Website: home-depot
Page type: review-order
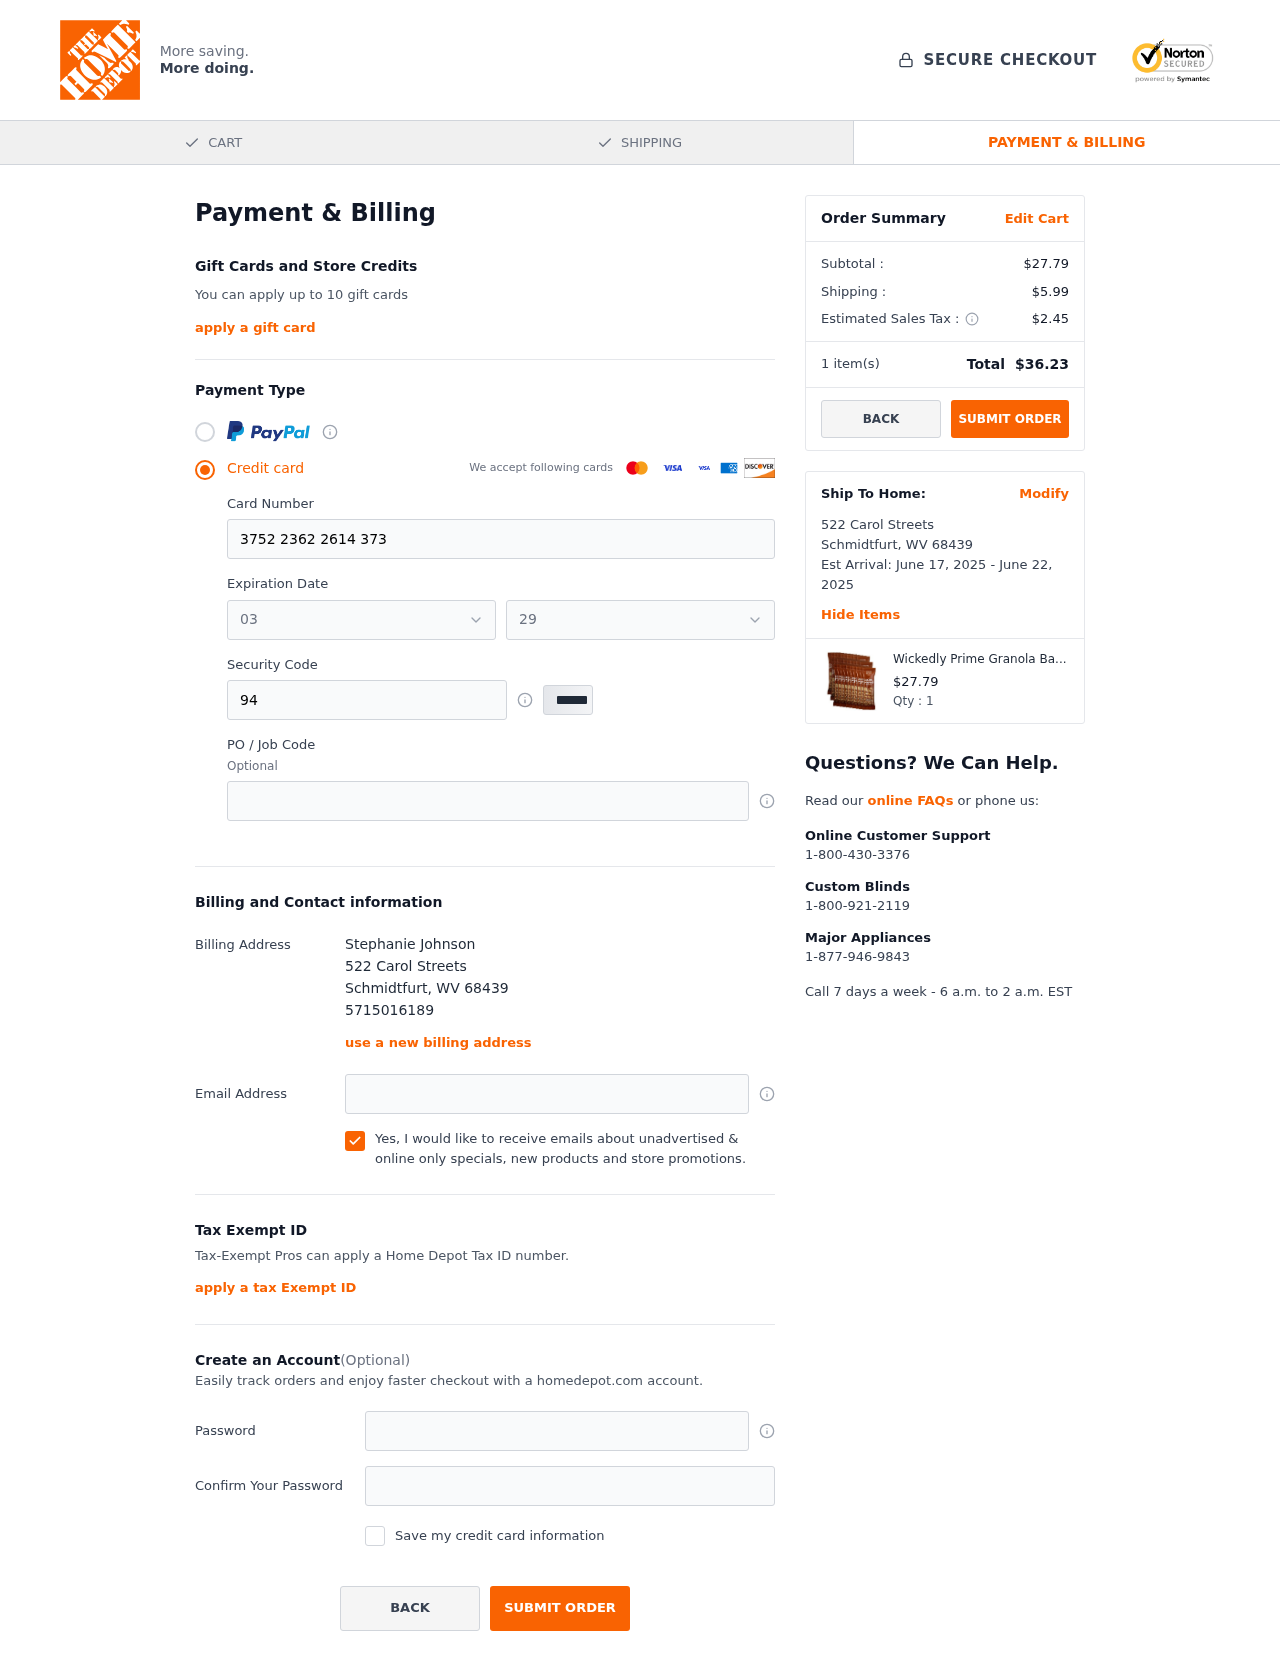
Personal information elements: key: PII_CARD_EXPIRY_MONTH
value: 03
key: PII_CARD_EXPIRY_YEAR
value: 29
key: PII_CITY
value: Schmidtfurt
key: PII_FULLNAME
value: Stephanie Johnson
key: PII_PHONE
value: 5715016189
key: PII_POSTCODE
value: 68439
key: PII_STATE_ABBR
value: WV
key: PII_STREET
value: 522 Carol Streets
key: PII_CARD_NUMBER
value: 3752 2362 2614 373
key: PII_CARD_CVV
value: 9449
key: PII_JOB_CODE
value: JOB-8791
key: PII_EMAIL
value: stephanie_johnson@hotmail.com
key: PII_POSTCODE_FULL
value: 68439
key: PII_POSTCODE_NUMERIC
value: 68439
Product elements: key: PRODUCT1_NAME
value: Wickedly Prime Granola Bar, Cocoa Peanut, 1.2 Ounce (Pack of 30)
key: PRODUCT1_PRICE
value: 27.79
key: PRODUCT1_QUANTITY
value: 1
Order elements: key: ORDER_SUBTOTAL
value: $27.79
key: ORDER_SHIPPING_COST
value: $5.99
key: ORDER_TAX
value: $2.45
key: ORDER_NUM_ITEMS
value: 1
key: ORDER_TOTAL
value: $36.23
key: ORDER_SHIPPING_DATE
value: June 17, 2025
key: ORDER_DELIVERY_DATE
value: June 22, 2025